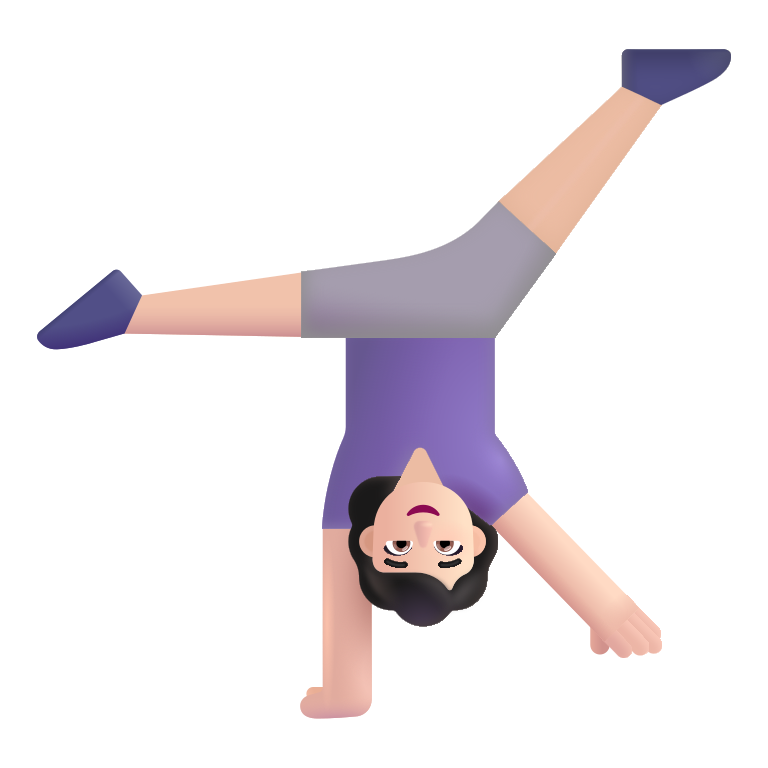
woman cartwheeling color light